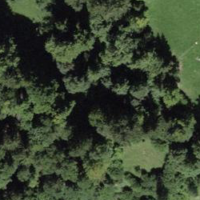
EUNIS habitat code: 44
Species observed at this site:
Populus tremula